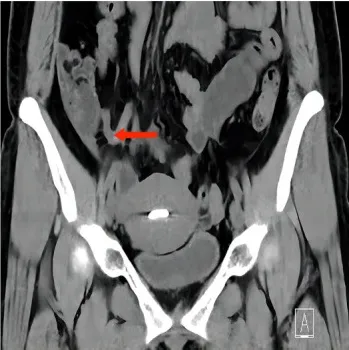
Imaging and pathological examinations of the patient. (A) An abdominal CT examination showed that the appendix was swollen and thickened, accompanied by blurred fat space and a little exudation.
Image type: radiology (ct)